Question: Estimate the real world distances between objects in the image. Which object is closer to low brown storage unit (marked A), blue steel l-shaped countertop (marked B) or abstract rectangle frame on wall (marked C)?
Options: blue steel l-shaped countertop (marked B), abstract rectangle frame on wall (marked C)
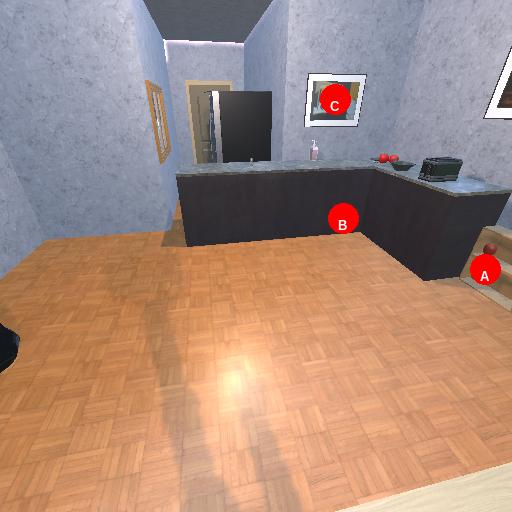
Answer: blue steel l-shaped countertop (marked B)